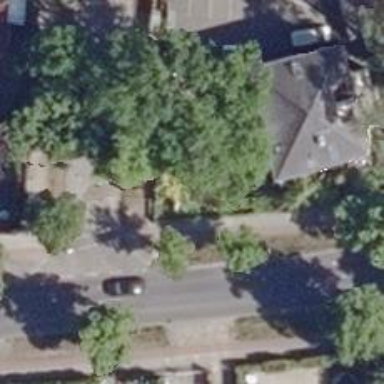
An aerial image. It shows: Love hotel.